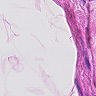
Metastatic tissue present: no